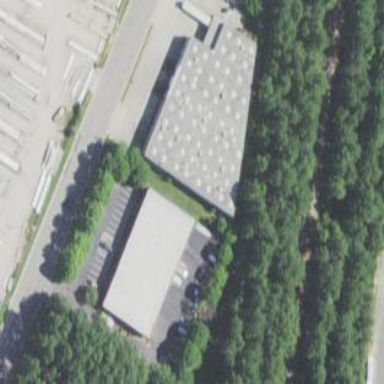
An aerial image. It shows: Commercial building.